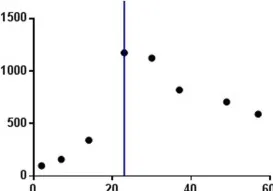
Plasma concentrations.
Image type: pathology (giemsa)